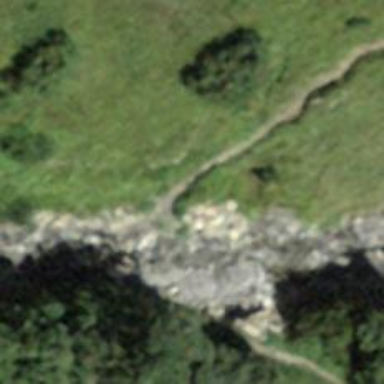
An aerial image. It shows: Dirt path on bridge with excellent trail visibility.